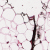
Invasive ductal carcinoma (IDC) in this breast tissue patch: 0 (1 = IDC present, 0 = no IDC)